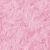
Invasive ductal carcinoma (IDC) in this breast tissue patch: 0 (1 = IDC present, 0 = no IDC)